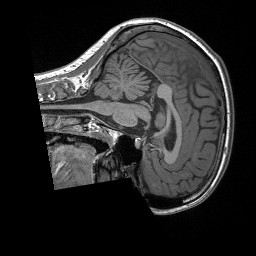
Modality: T1w
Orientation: sagittal
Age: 23
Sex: female
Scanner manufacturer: siemens
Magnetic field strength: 3 T
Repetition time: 1.56 s
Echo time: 0.00207 s